Aerial crown-view tile of a tropical tree (Barro Colorado Island, Panama), acquired 20250512:
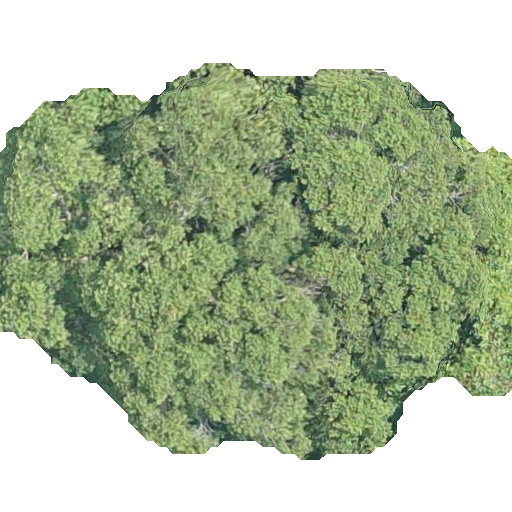
Species: Calophyllum longifolium
GBIF accepted scientific name: Calophyllum longifolium
Crown area: 257.494 m²